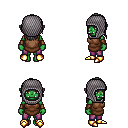
a pixel art fantasy rpg character, female body template, orc, green skin, brown tunic, magenta pants, gray long hairstyle, chain hood, cloth bracers, gold boots, four views (front, back, left, right), 2x2 character sprite sheet, small pixel art, hard edges, no anti-aliasing